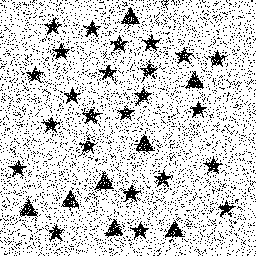
Squares: 0
Triangles: 8
Stars: 24
Total shapes: 32